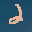
Label: 2